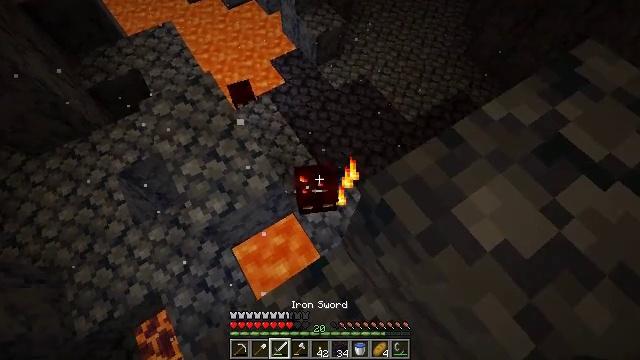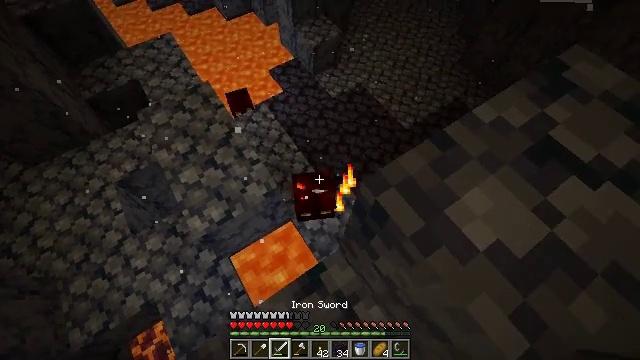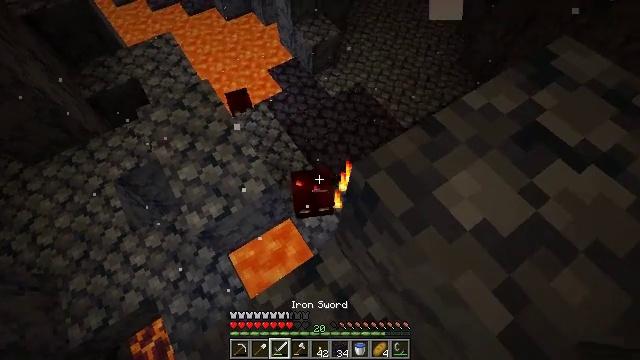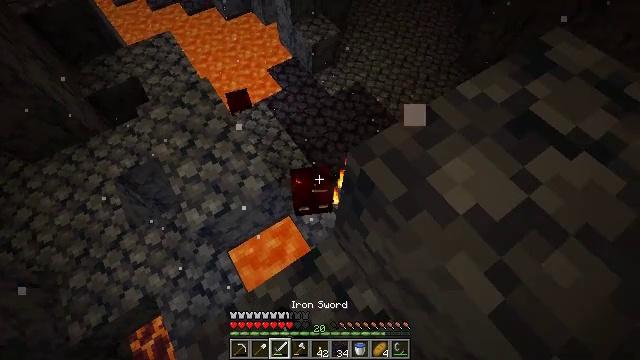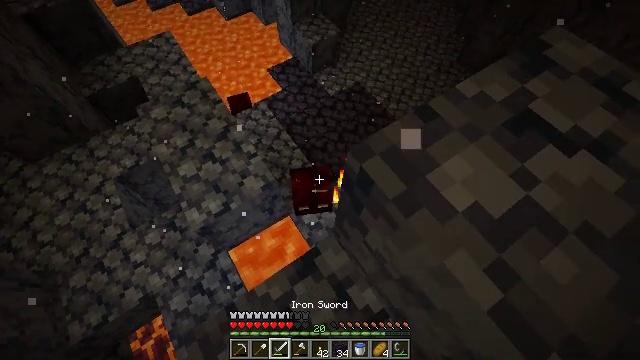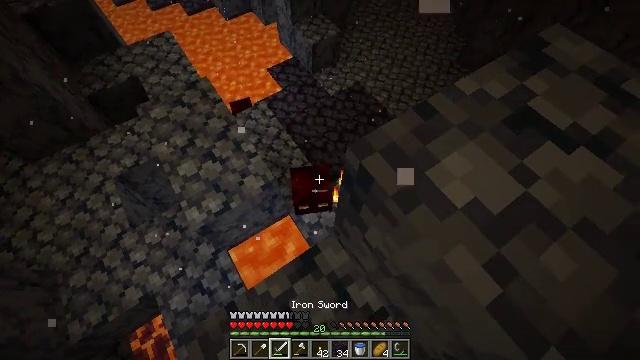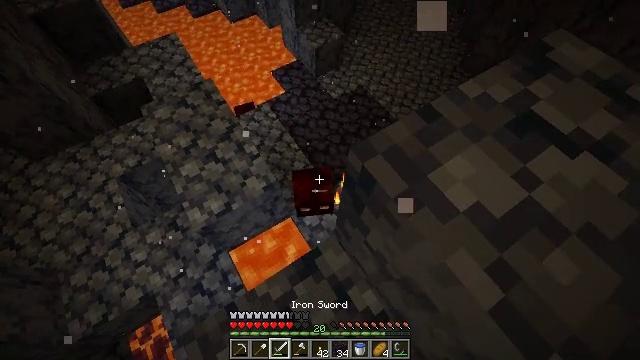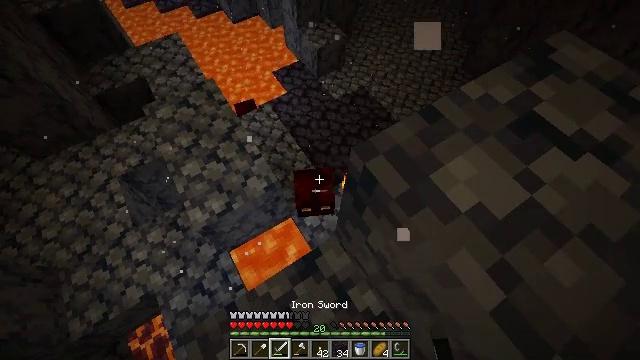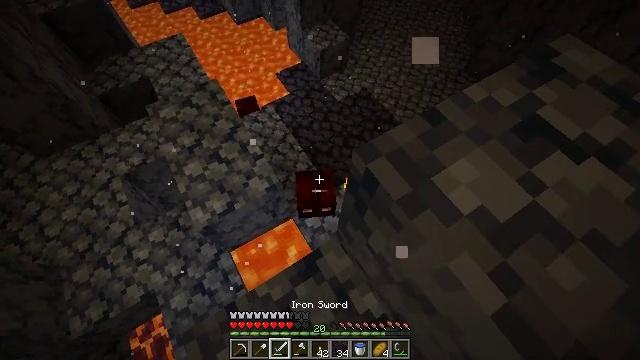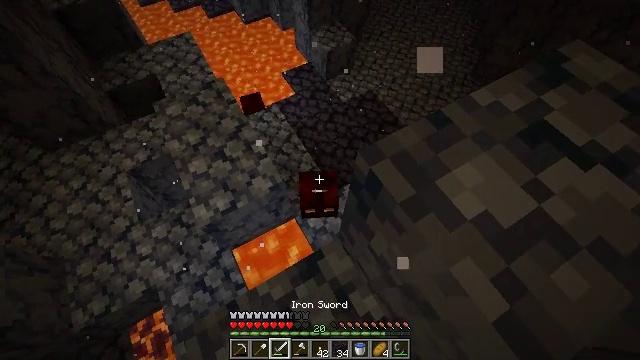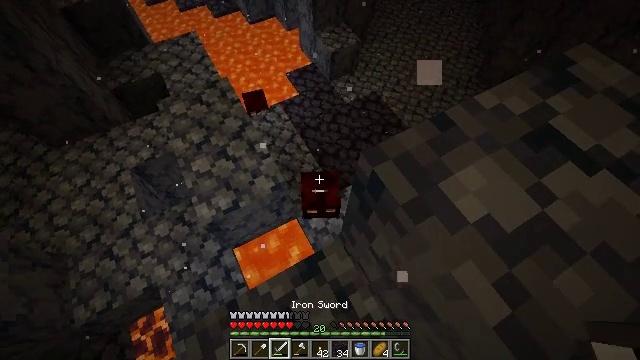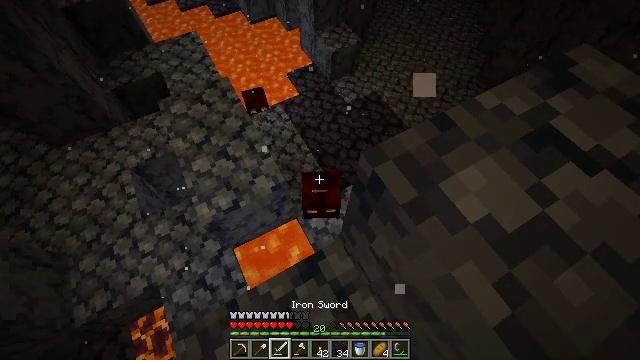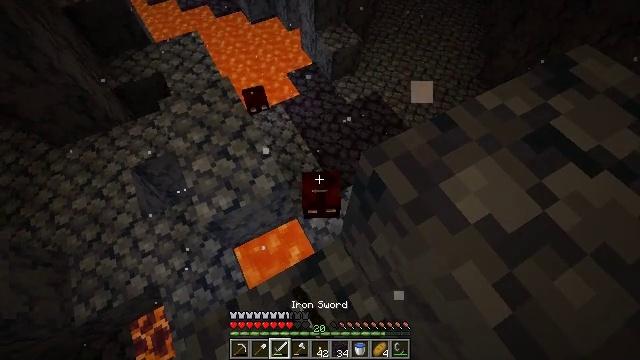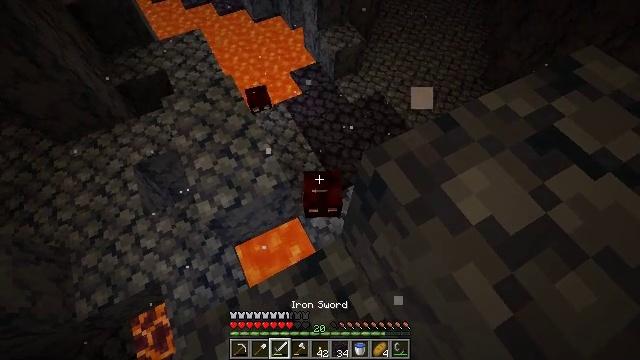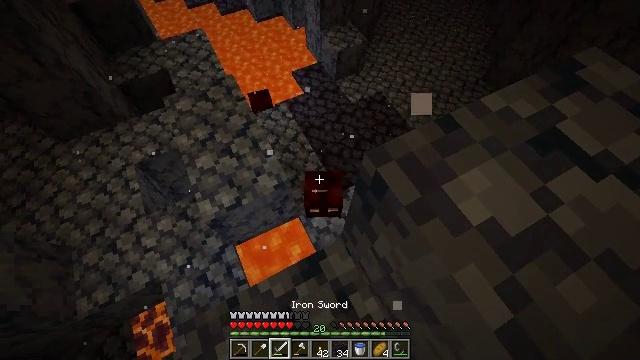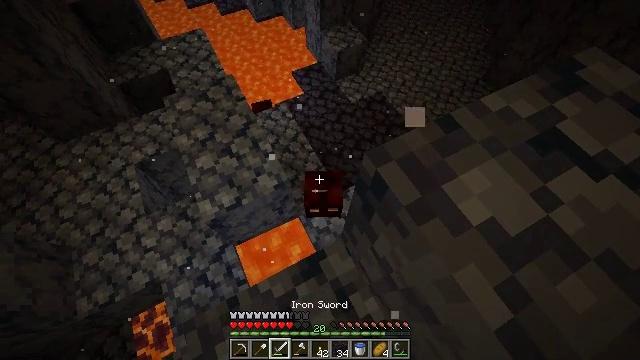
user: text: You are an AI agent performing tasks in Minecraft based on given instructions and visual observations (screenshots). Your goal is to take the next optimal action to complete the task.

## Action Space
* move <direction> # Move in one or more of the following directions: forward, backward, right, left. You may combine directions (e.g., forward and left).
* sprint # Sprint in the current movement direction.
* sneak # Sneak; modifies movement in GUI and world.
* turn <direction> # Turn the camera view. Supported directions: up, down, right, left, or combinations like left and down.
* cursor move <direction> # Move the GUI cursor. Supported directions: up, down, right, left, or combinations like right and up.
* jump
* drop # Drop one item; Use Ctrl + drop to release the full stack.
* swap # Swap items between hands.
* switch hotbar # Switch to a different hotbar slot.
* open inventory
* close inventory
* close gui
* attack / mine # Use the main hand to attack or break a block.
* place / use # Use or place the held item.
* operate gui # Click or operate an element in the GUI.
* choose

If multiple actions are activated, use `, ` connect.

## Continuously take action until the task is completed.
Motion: motion action
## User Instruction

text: Hunt the magma cube.
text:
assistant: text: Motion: turn up
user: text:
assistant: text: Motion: attack / mine
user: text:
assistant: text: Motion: attack / mine
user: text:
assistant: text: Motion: attack / mine
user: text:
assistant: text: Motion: no_op
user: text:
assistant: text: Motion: no_op
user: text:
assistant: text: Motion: no_op
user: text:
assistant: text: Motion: no_op
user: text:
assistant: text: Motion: turn left
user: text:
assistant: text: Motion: turn left
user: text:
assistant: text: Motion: attack / mine
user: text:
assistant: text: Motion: attack / mine
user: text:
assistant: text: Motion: attack / mine
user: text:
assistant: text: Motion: no_op
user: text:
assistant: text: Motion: no_op
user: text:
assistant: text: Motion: attack / mine
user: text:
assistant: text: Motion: attack / mine
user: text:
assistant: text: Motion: attack / mine
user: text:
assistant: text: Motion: no_op
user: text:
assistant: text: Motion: no_op
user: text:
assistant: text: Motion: attack / mine
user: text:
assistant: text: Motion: attack / mine
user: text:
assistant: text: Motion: attack / mine
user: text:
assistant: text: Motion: no_op
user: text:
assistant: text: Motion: no_op
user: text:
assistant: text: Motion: no_op
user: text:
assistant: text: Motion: no_op
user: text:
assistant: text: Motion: attack / mine
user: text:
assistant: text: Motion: attack / mine
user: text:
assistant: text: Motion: attack / mine